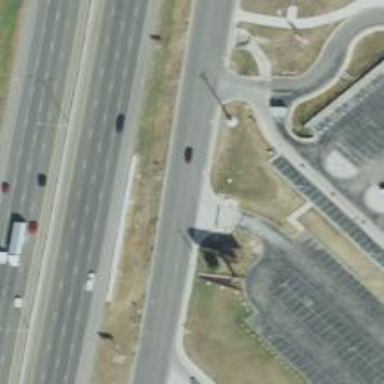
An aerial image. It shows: Secondary road with asphalt surface and frontage road.